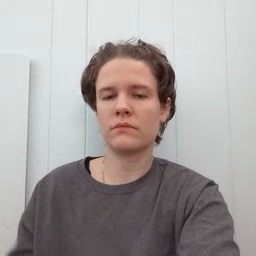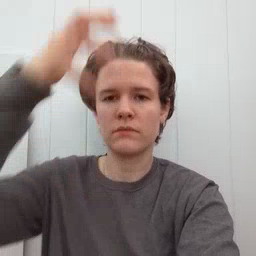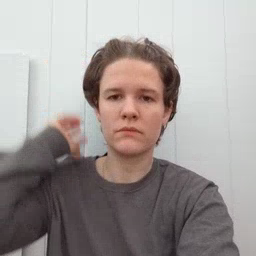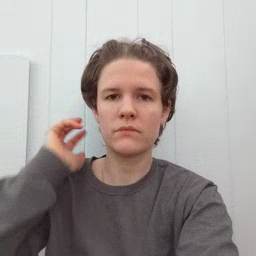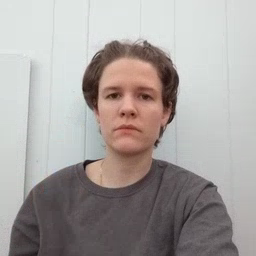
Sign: lion